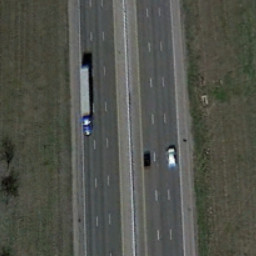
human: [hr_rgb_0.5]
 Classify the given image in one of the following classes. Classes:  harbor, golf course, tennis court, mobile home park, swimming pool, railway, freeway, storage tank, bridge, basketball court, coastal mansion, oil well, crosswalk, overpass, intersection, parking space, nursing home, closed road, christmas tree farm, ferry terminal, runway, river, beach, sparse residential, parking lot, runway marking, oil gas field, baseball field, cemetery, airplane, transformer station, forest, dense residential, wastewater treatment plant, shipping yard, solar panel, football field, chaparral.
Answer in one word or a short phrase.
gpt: freeway